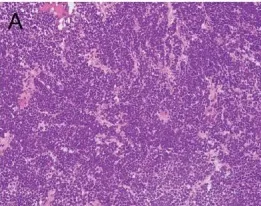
Histological and immunophenotypical features of the clival mass. (A) H&E stain at 20x showing small round blue cells.
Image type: pathology (h&e)